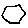
Label: hexagon